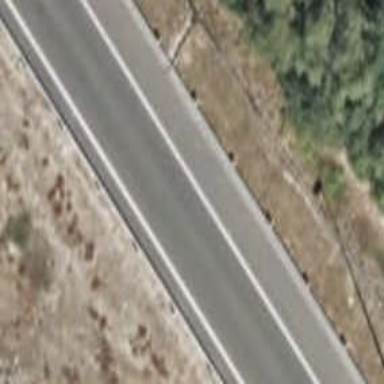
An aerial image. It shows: Motorway link.